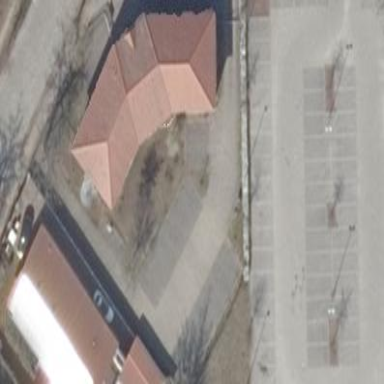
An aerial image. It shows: Community centre building.